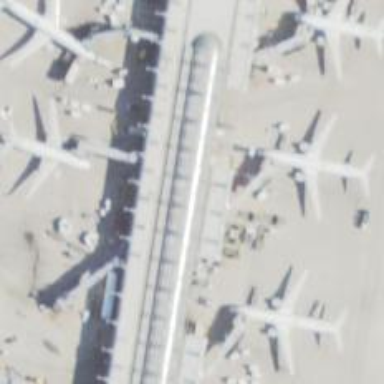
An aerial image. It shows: Airport gate.